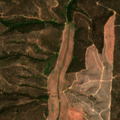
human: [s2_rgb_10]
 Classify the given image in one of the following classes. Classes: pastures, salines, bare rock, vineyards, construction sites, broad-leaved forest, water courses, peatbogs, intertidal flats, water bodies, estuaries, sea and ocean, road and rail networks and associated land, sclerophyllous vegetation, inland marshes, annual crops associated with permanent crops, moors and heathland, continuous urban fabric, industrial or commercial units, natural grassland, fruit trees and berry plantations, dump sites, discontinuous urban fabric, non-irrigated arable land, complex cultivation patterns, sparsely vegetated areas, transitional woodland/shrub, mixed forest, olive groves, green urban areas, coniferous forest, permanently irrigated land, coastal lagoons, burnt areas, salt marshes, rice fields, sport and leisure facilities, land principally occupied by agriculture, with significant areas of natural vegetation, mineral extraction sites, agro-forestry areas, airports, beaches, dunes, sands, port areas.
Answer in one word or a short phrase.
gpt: pastures, broad-leaved forest, transitional woodland/shrub